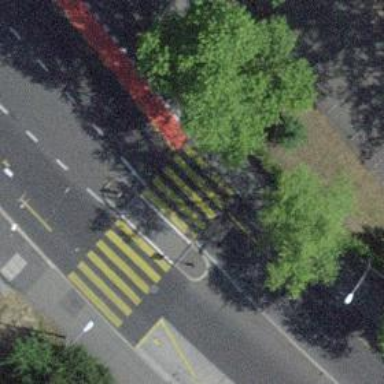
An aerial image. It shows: Kerb barrier.